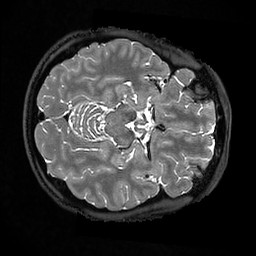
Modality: T2w
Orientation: axial
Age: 39
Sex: male
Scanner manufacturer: ge
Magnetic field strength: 3 T
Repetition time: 3.202 s
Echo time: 0.06703 s